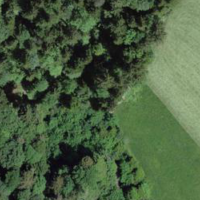
EUNIS habitat code: 44
Species observed at this site:
Aruncus dioicus